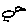
Label: bird